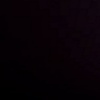
Label: space